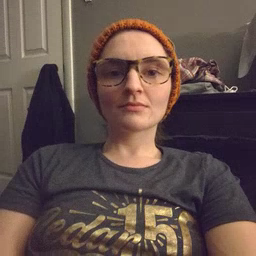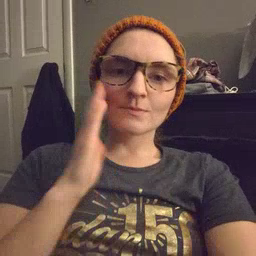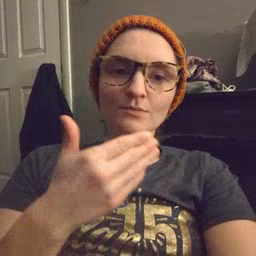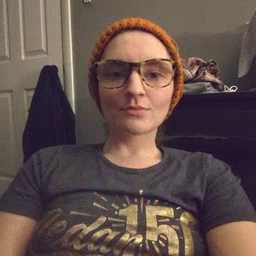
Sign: bedroom